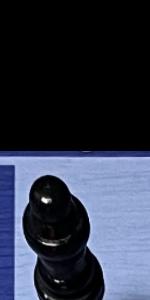
Label: Empty